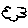
Label: cloud